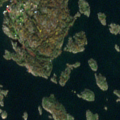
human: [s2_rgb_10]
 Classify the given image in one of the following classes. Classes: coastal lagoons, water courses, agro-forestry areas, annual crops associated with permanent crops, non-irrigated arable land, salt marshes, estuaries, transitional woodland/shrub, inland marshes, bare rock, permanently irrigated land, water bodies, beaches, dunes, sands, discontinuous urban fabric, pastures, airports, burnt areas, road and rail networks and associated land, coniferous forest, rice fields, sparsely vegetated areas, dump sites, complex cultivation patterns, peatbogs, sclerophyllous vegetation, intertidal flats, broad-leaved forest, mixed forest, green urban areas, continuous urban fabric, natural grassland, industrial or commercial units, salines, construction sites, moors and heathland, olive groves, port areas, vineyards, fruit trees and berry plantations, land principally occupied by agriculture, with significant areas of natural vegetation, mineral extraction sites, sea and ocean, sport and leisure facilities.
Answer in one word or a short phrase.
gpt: bare rock, sea and ocean